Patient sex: M
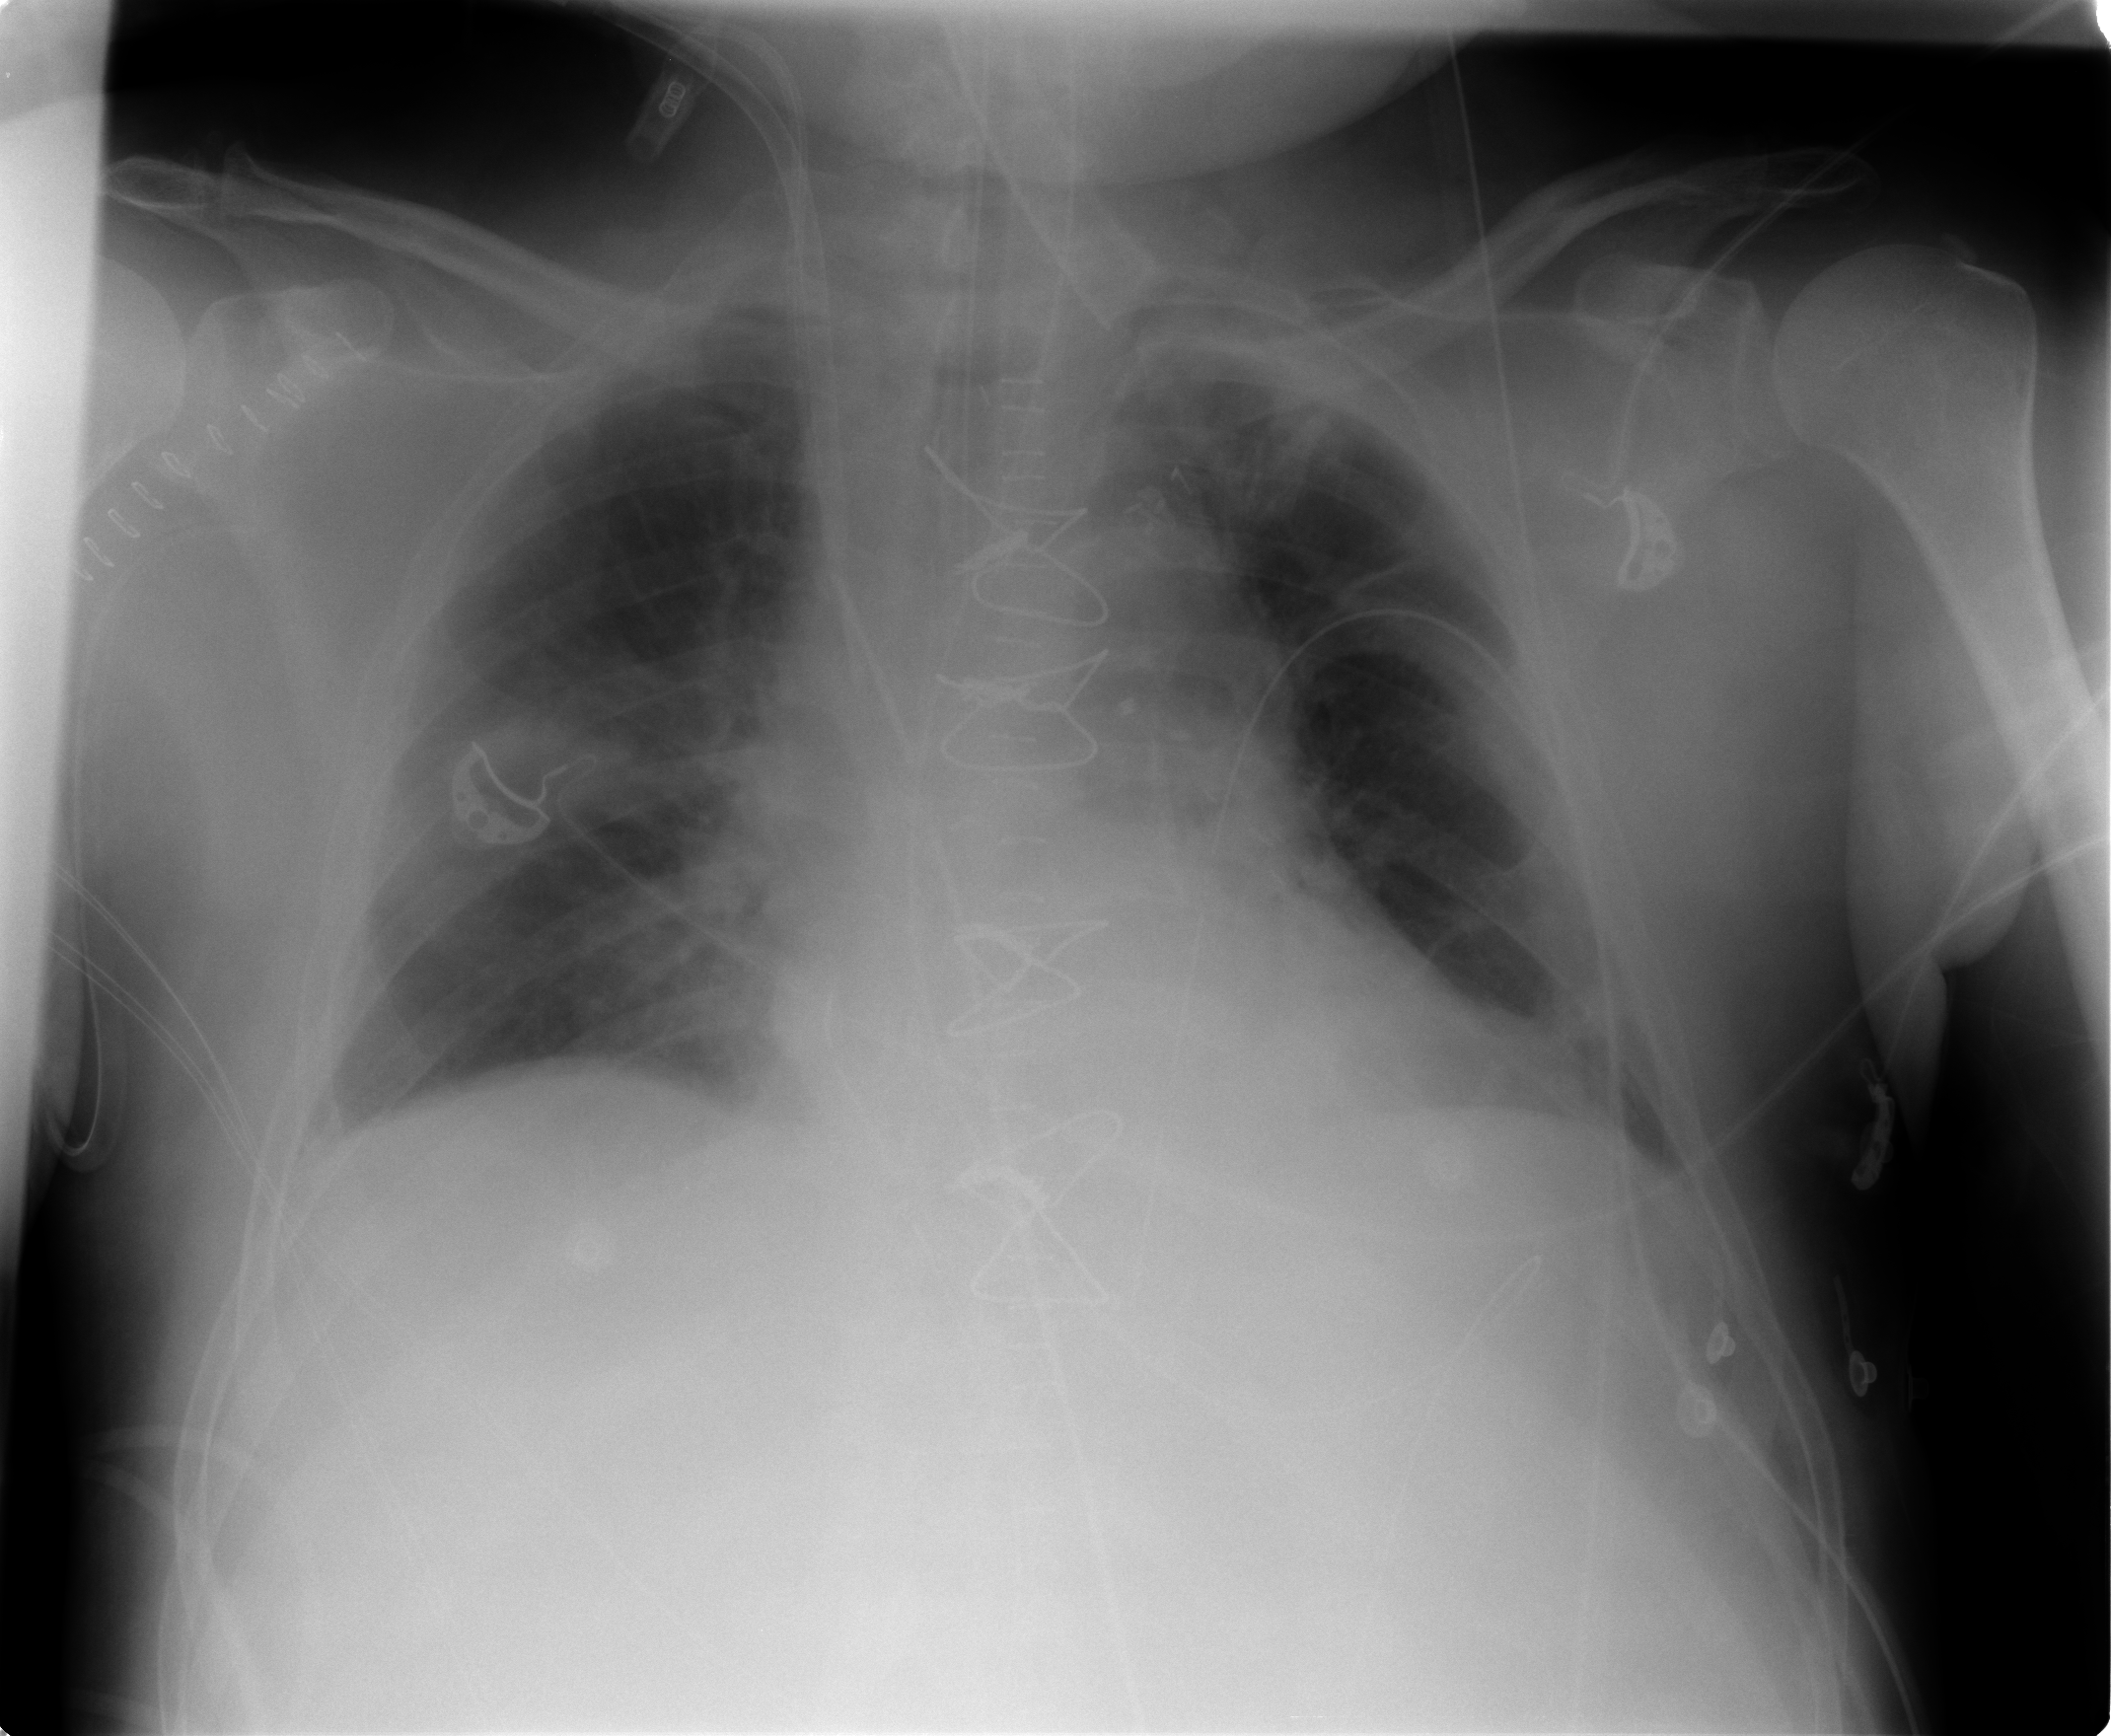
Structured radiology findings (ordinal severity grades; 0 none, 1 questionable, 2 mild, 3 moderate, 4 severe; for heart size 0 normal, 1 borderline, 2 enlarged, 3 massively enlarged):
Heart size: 2
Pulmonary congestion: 1
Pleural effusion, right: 0
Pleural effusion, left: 0
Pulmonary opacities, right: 2
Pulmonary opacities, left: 0
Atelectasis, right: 0
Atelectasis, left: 1